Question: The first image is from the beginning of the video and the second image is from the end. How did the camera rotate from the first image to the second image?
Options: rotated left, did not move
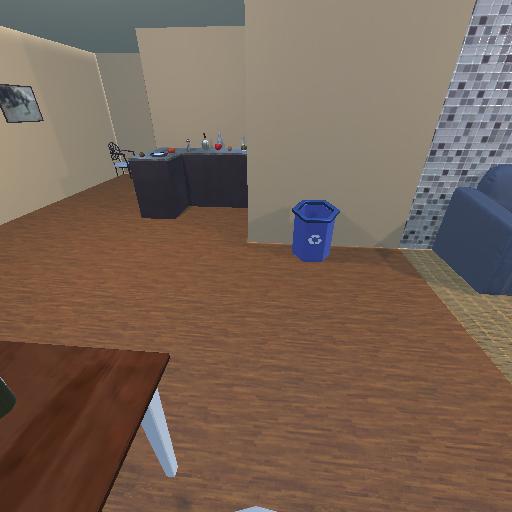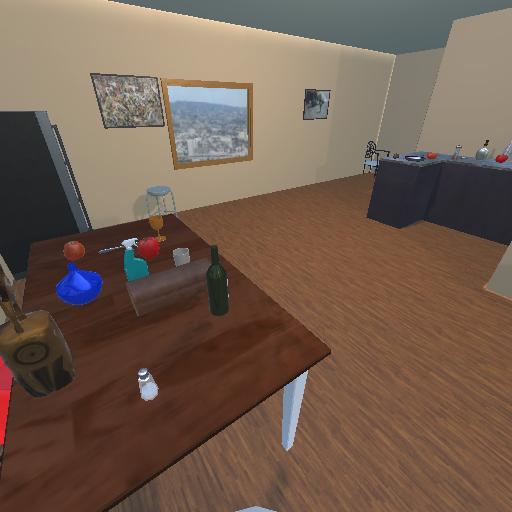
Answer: rotated left